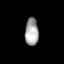
Tissue: lung
Cell type: Others
Senescence score: 0.5433
Nuclear area (px): 364
Mean DAPI intensity: 165.849